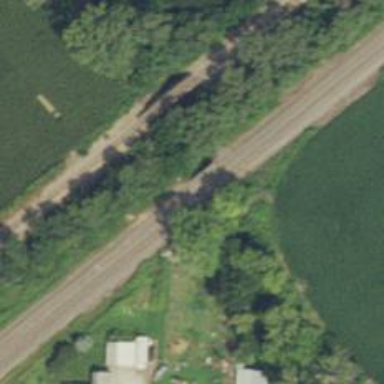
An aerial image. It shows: Railway bridge.